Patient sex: F
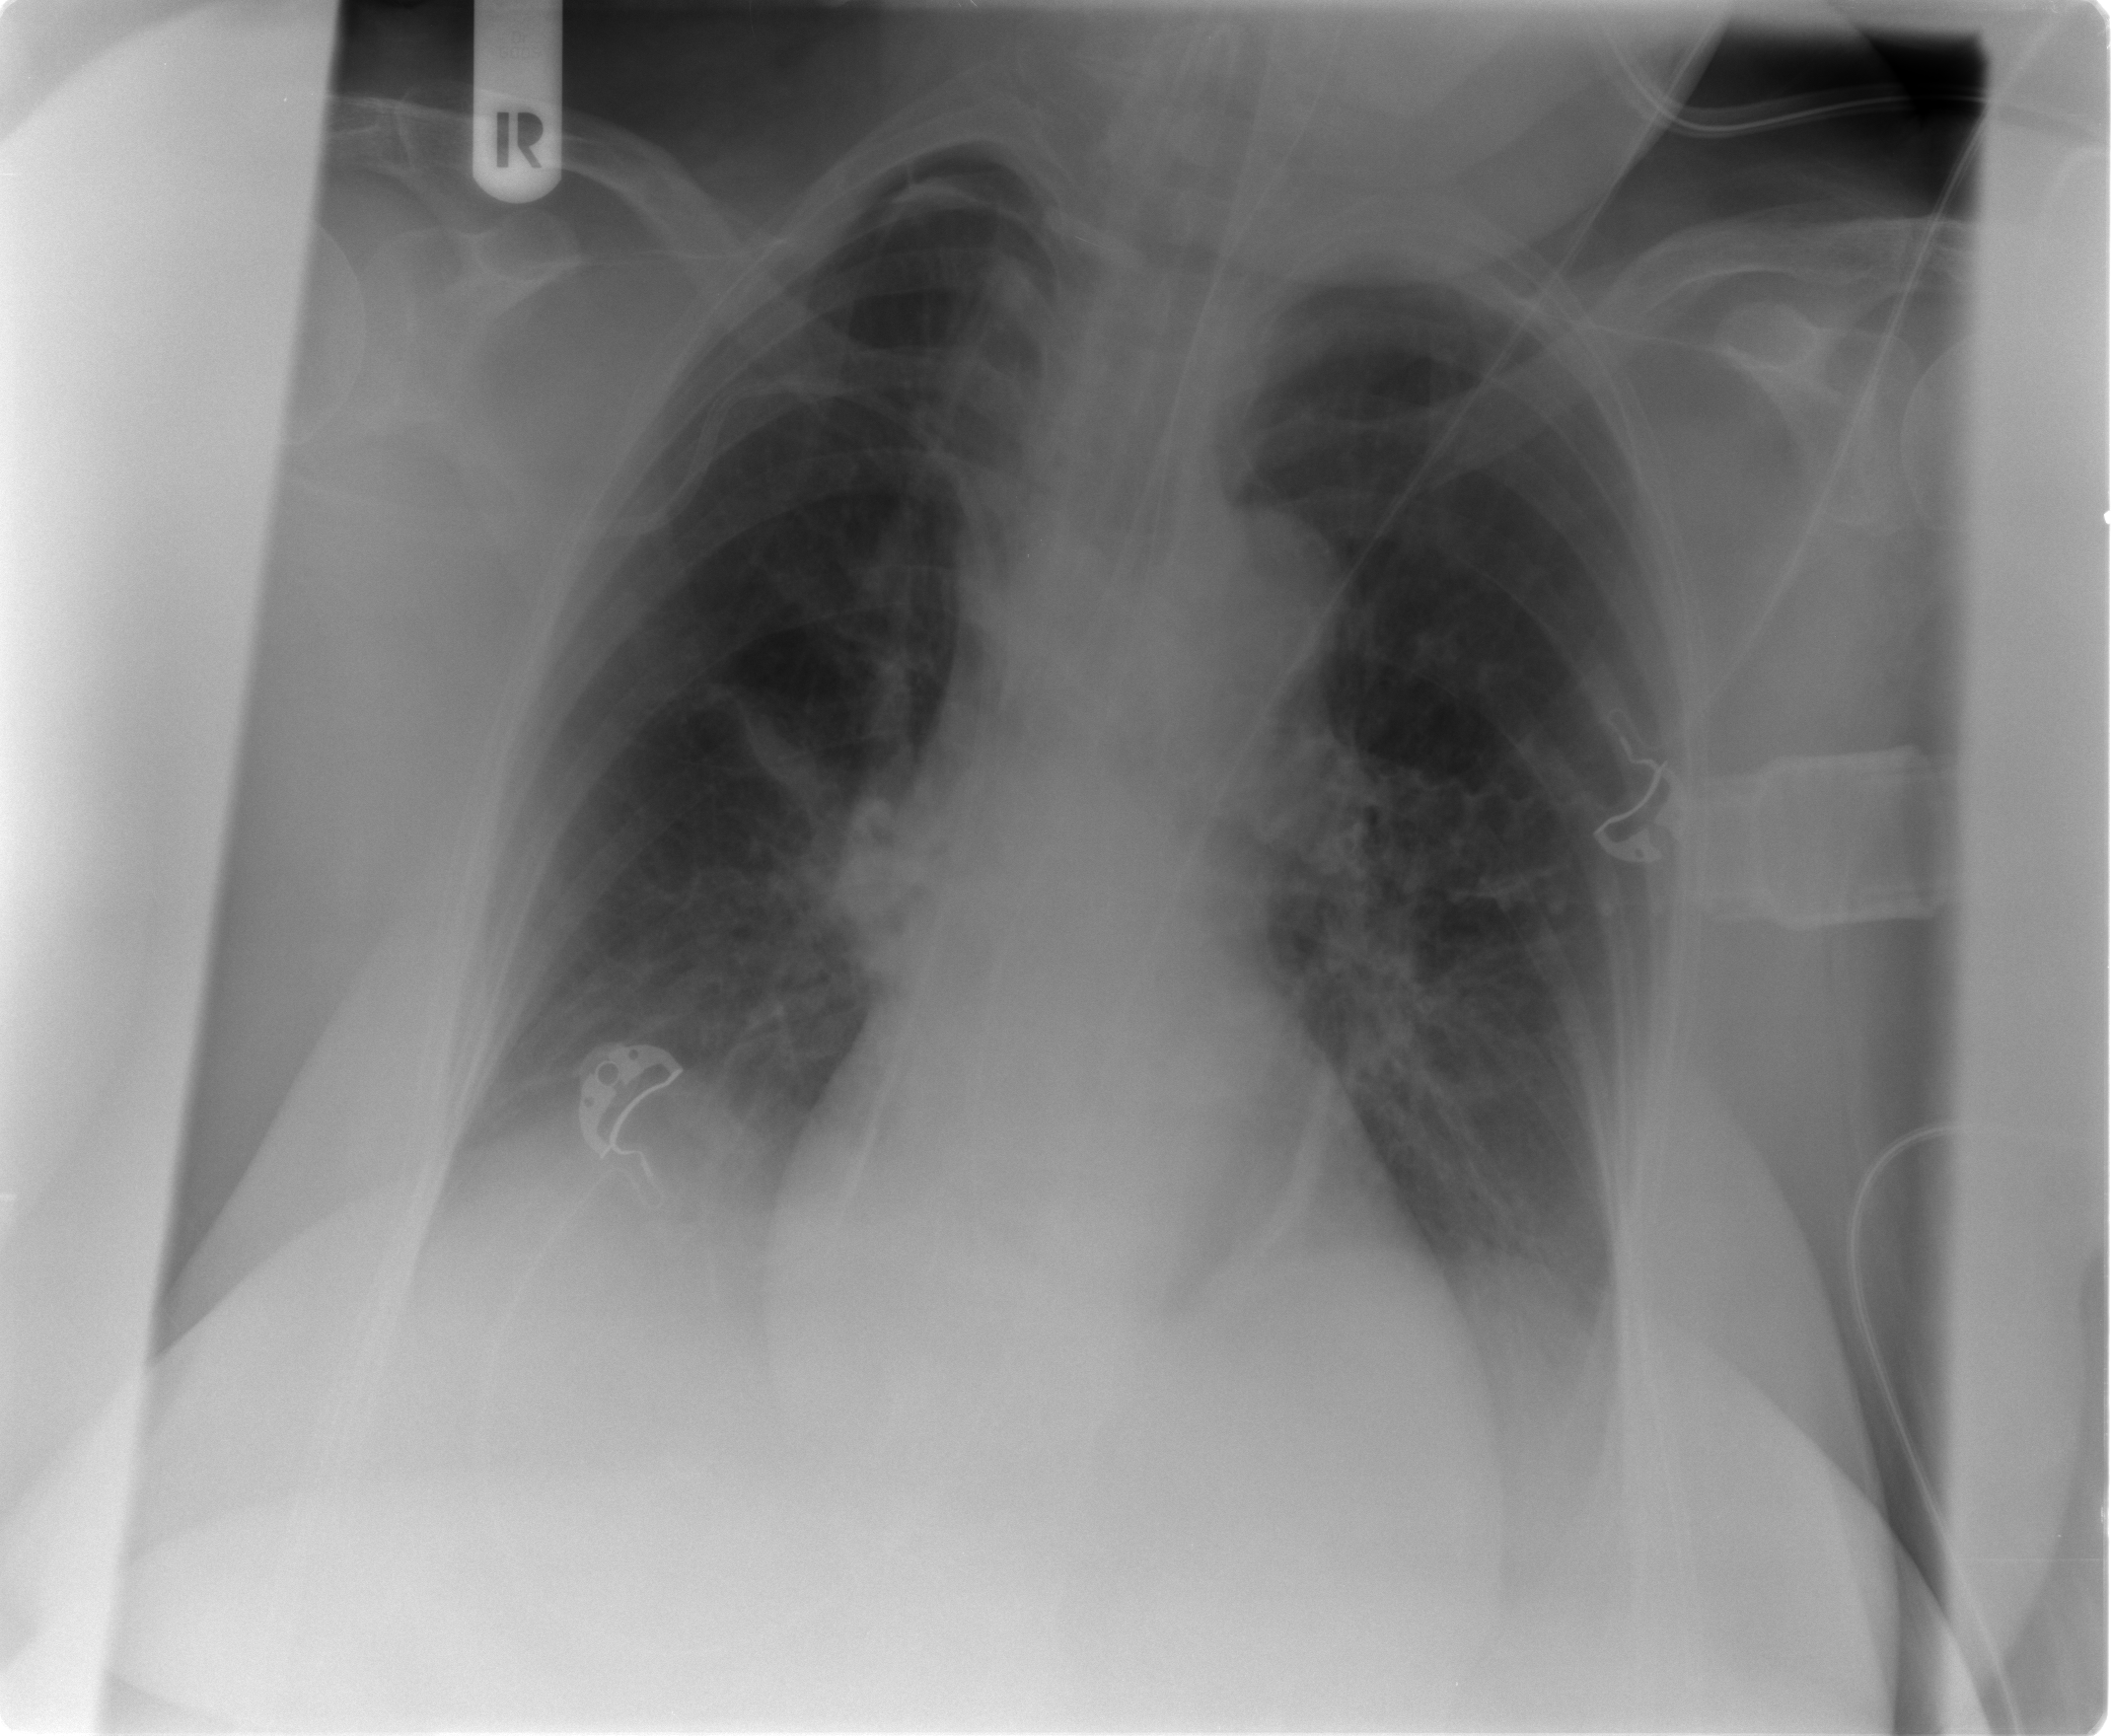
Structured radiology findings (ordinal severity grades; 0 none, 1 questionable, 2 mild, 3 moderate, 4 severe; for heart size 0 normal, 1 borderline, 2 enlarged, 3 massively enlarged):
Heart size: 0
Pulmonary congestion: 0
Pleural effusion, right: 0
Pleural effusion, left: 0
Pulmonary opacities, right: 2
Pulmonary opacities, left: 2
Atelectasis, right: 0
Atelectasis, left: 0